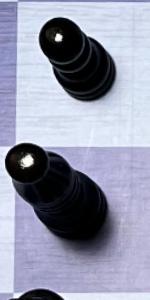
Label: Bishop_Black